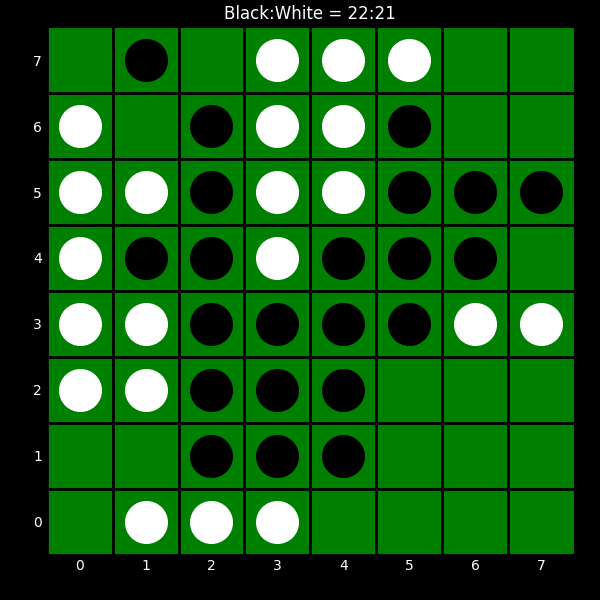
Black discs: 22
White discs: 21